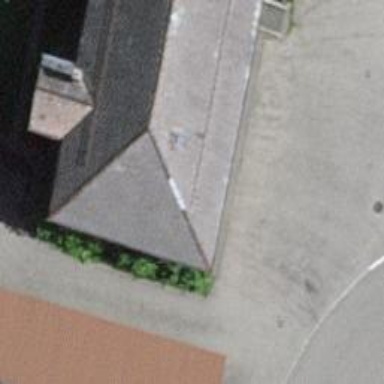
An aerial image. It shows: Restaurant.